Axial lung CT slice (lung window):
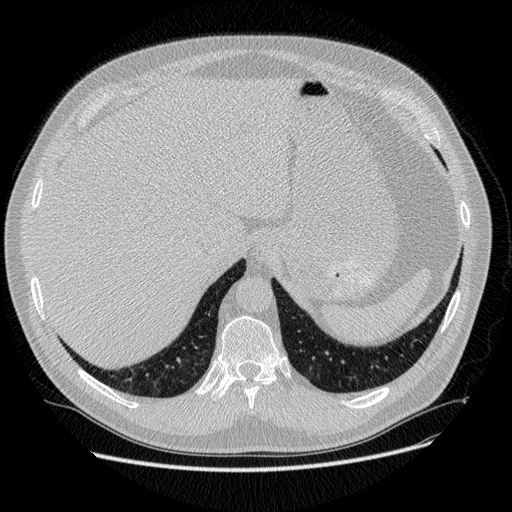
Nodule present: no